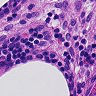
Metastatic tissue present: no